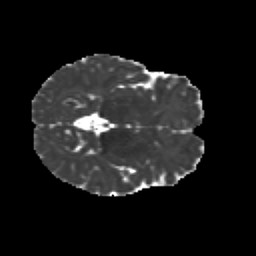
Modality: MD
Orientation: axial
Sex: female
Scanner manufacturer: siemens
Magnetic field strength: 3 T
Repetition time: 5 s
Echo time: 0.071 s